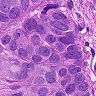
Metastatic tissue present: yes